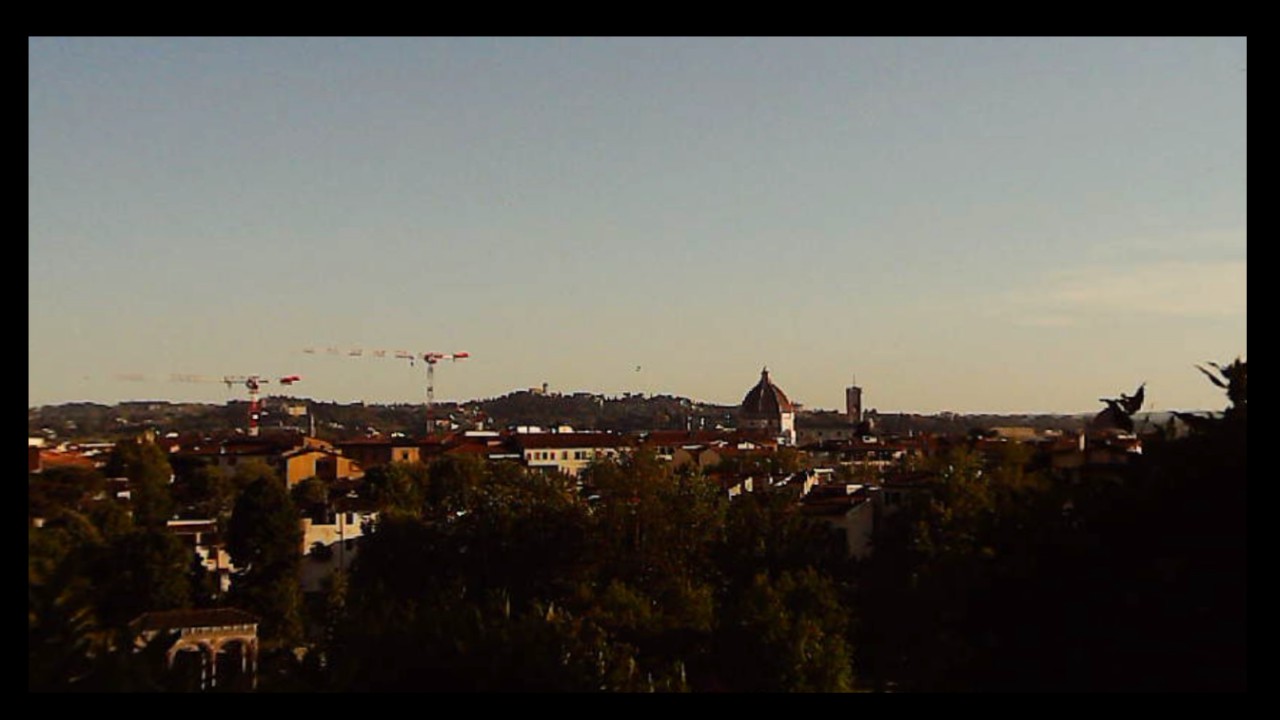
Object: Betafpv air75